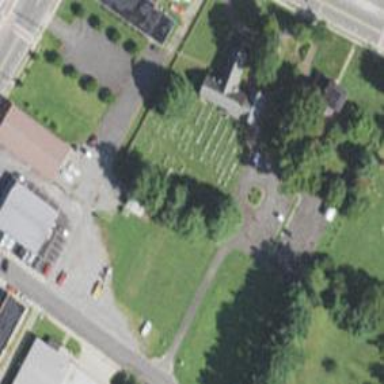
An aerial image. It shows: Graveyard.